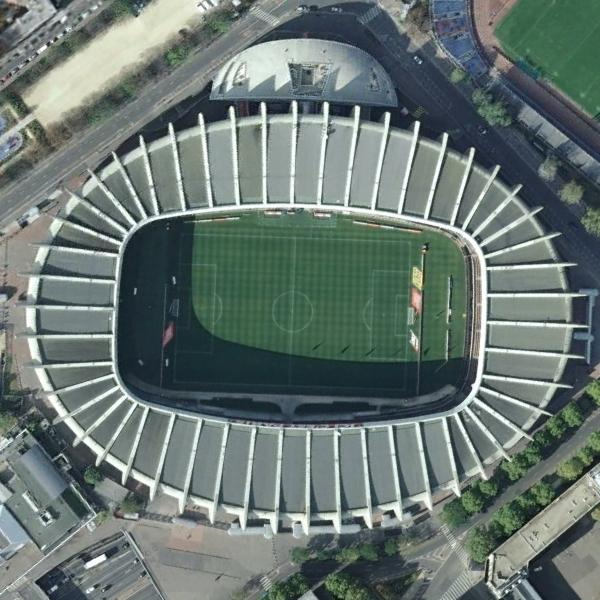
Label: Stadium